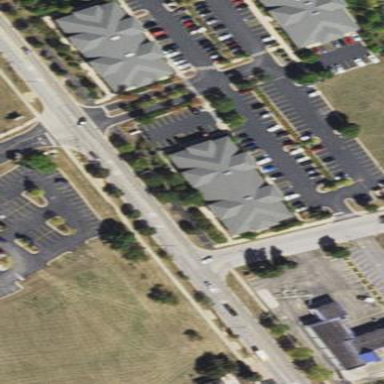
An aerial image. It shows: Commercial building.